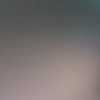
Label: sunburn